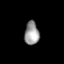
Tissue: prostate
Cell type: T cells
Senescence score: 0.3152
Nuclear area (px): 333
Mean DAPI intensity: 152.613